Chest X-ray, AP view. Patient: 15 years old, sex F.
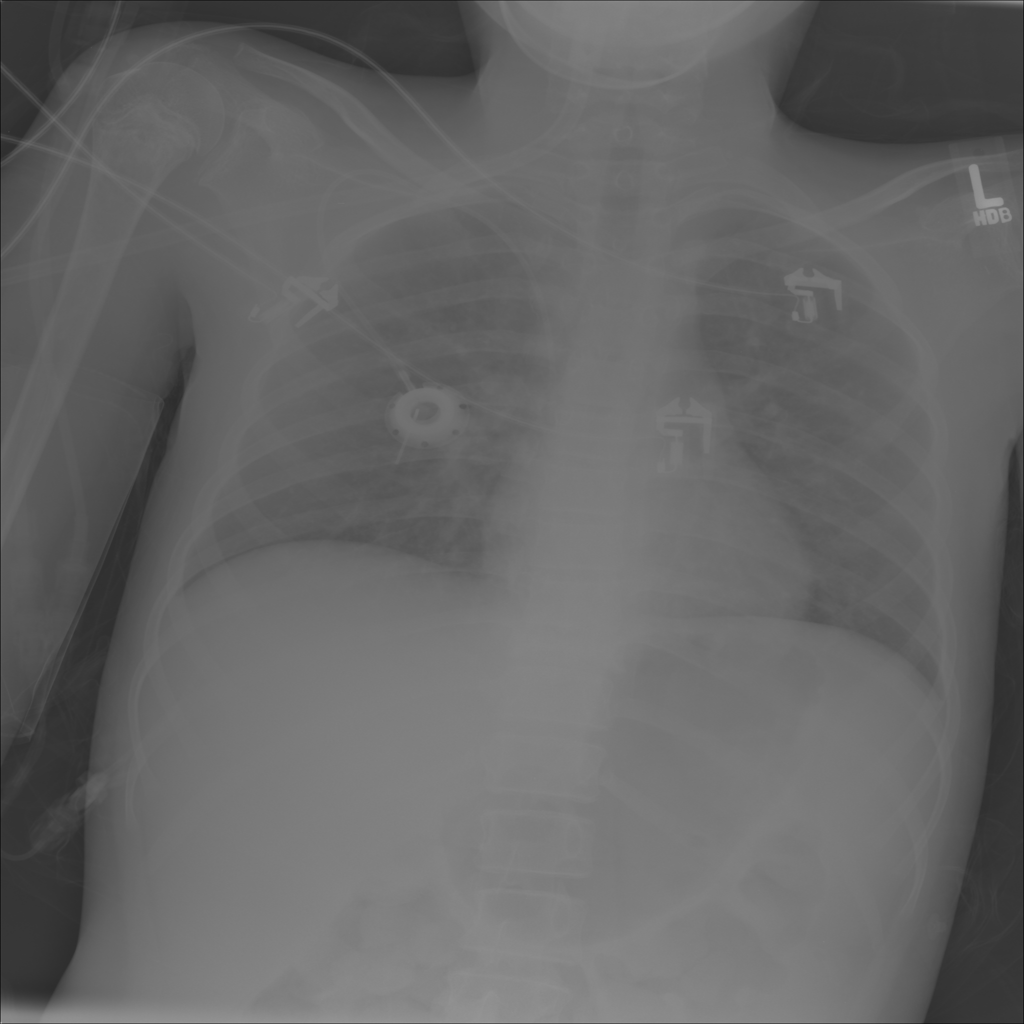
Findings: No Finding